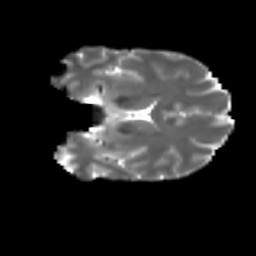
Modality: T2w
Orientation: coronal
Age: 26
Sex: female
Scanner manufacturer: ge
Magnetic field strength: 3 T
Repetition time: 7.8 s
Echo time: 0.0606 s